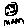
Label: moon